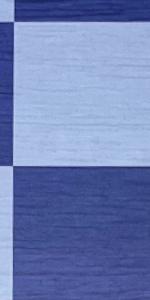
Label: Empty